Question: I just don't understand. It worked fine at one point but not it's not working? I have a footer navigation list that I'm trying to put back together from moving it from my local server to the web server but it's not doing anything now. Not matter what or how I style it, what I call it or what I do it's not working. I'm using firebug to work on it but I just can't find the problem.
This is my HTML
'''
<div id="footerbottom">
<ul class="foot-navigation">
<li>Home</li>
<li>Home</li>
<li>Home</li>
<li>Home</li>
<li>Home</li>
</ul>
</div>
'''
CSS
'''
#footerbottom { width: 100%; height: 93px; background: url(../img/FOOTER-BG-bottom.jpg) repeat; background-color: #252525; color: #fff; margin-top: -30px;
#footerbottom p { width: 600px; margin-left: 370px; height: 30px; font-size: 1em; line-height: 25px; color: #eee; margin-top: 40px; position: absolute;left: 50%; margin-left: -470px; }
.foot-navigation { width: 900px; height: 30px; text-transform: uppercase; font-size: 1em; letter-spacing: 1px; list-style:none; position:relative; margin 10px auto; }
.foot-navigation li { float: left; margin-right: 15px; }
.foot-navigation li a { text-decoration: none; color: #fff; }
.foot-navigation li a:hover { color: #d80800; }
'''

I'm creating a child theme from the TwentyTen theme and so far haven't had any troubles until now. If anyone could help me out I would really appreciate it. I'm pulling my hair out trying to figure this out. <URL> if you want to look at it.
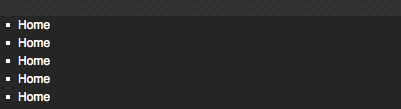
Answer: Thanks for your help guys. I've found a work around that I didn't want to do but it works so I'll do it. I'm just inserting the styles that aren't working right into the style.css sheet for the TwentyTen theme. It's the only way it's going to work. I was taught that I could import all the files of the TwentyTen theme and add my own with my own style sheet however with this case that's just not working.